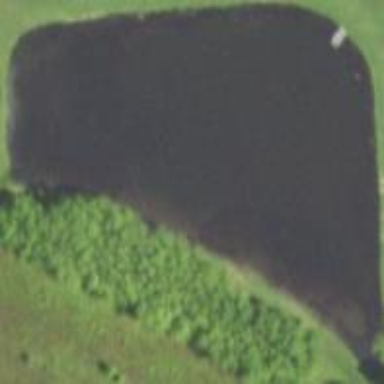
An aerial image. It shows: Serene pond surrounded by nature.